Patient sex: M
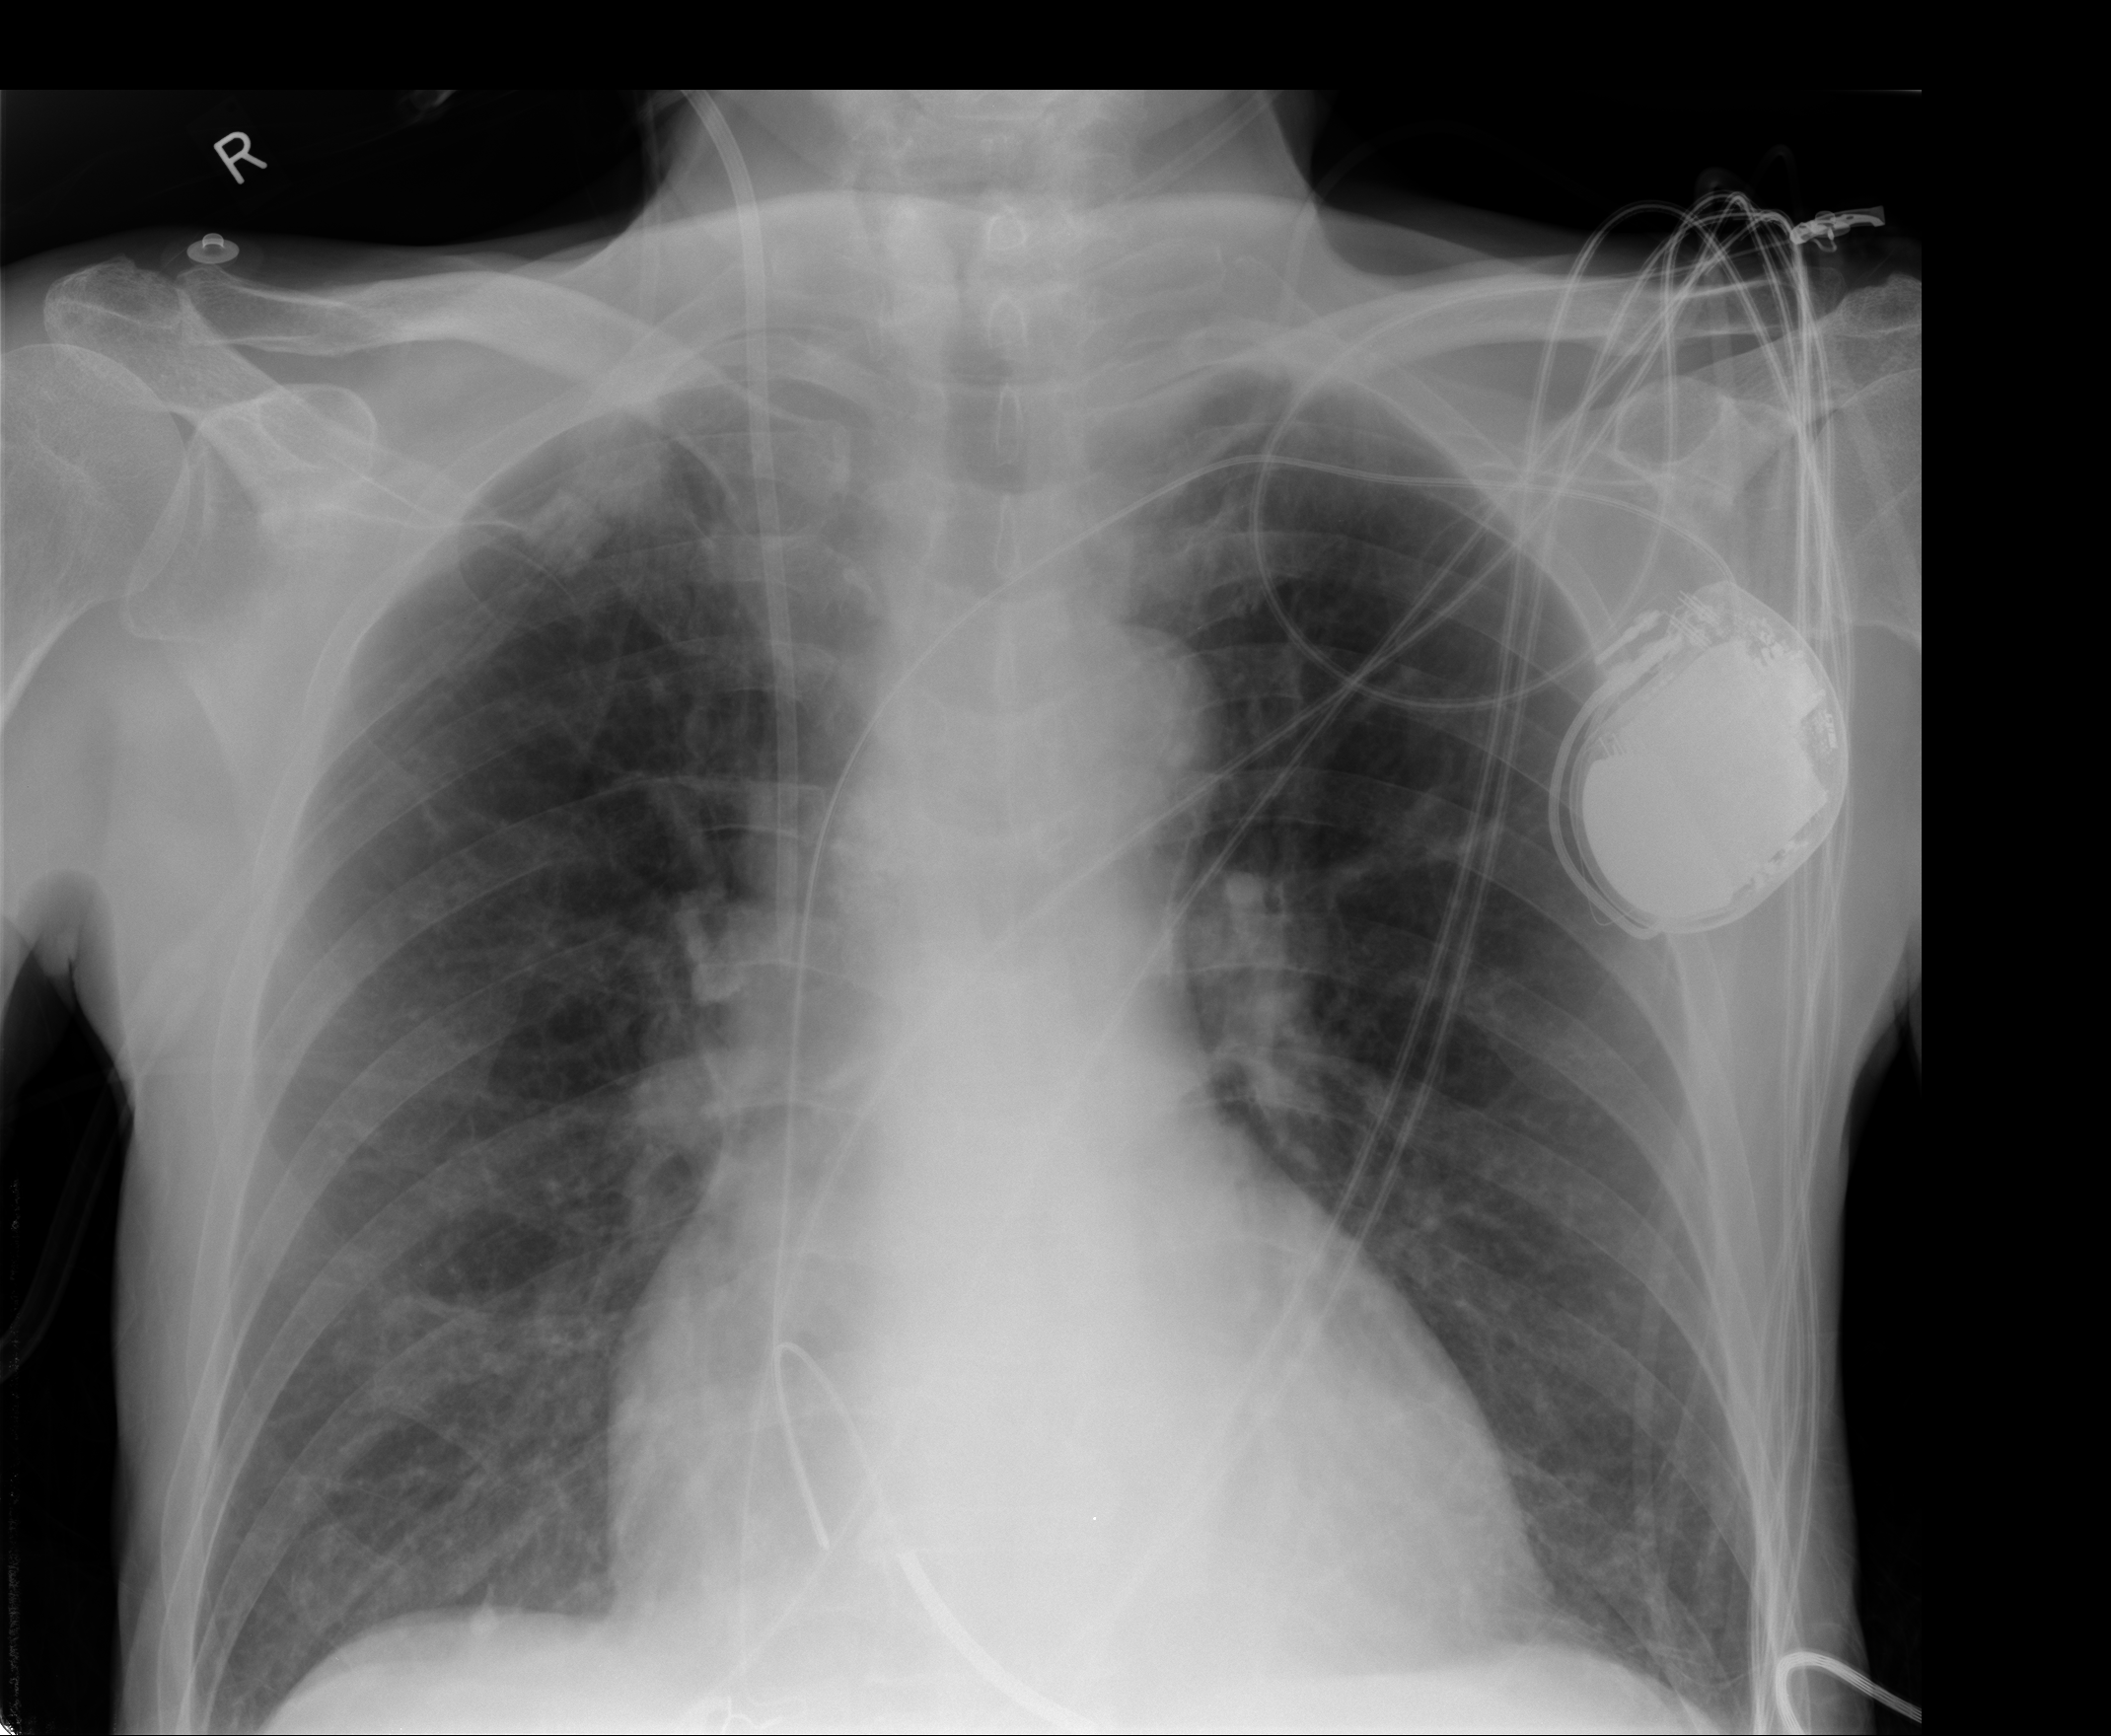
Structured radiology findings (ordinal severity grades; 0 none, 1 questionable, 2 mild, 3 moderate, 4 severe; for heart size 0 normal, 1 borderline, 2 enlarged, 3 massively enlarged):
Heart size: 0
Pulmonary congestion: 1
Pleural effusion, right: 0
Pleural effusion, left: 0
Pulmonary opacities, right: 1
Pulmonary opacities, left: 0
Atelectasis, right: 0
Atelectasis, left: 2